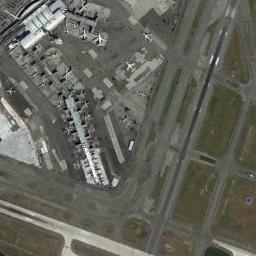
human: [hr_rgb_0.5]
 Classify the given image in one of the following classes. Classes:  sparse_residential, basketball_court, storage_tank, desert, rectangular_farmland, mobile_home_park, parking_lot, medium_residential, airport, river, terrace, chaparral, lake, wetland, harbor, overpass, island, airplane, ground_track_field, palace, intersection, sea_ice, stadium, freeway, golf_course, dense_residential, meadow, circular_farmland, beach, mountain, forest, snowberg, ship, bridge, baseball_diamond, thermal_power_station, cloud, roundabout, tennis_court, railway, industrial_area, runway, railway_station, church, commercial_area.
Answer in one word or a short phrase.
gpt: airport